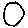
Label: circle